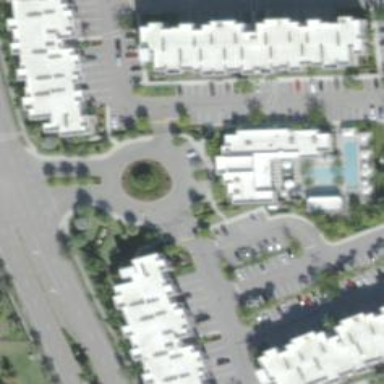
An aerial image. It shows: Parking space is available.